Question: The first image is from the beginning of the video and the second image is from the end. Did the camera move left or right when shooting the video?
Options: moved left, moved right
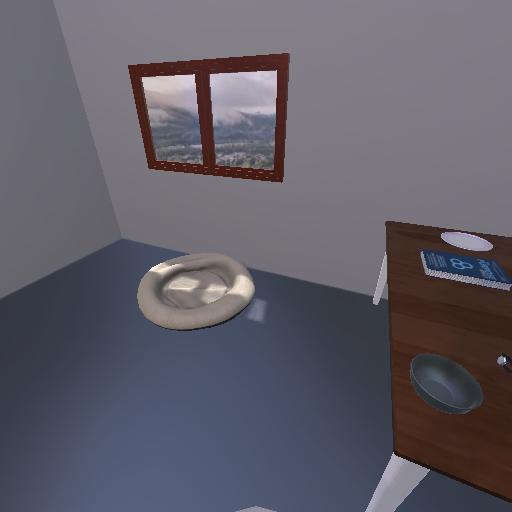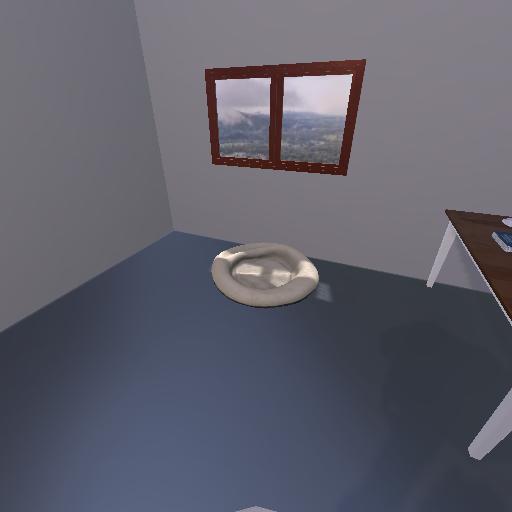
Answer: moved left